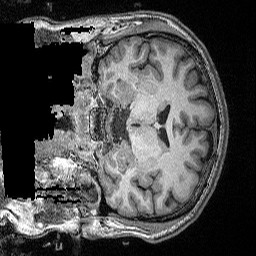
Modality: T1w
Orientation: coronal
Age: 25
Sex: male
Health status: ill
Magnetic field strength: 3 T
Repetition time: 2.53 s
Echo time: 0.00331 s